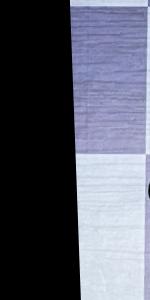
Label: Empty